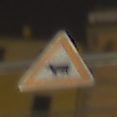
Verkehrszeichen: ViehtriebRechts
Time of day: Night
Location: Outdoor (Urban)
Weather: PartlyCloudy
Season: NotSpecified
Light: Artificial